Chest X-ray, PA view. Patient: 48 years old, sex M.
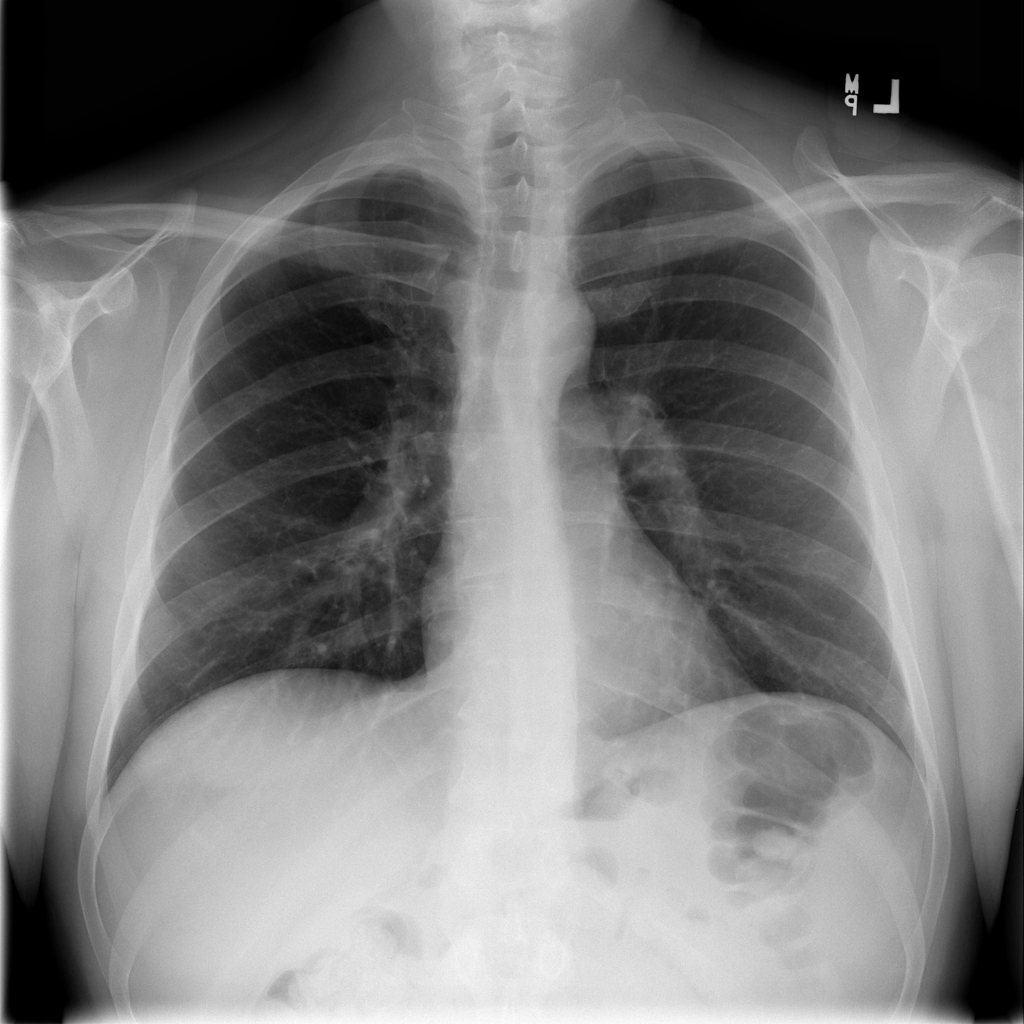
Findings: No Finding